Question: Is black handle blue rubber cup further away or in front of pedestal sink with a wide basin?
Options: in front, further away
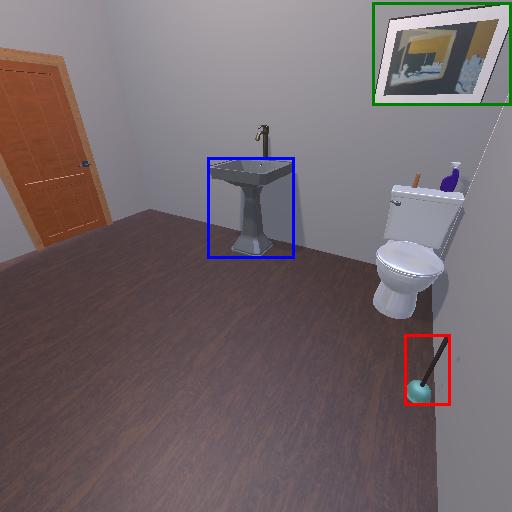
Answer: in front